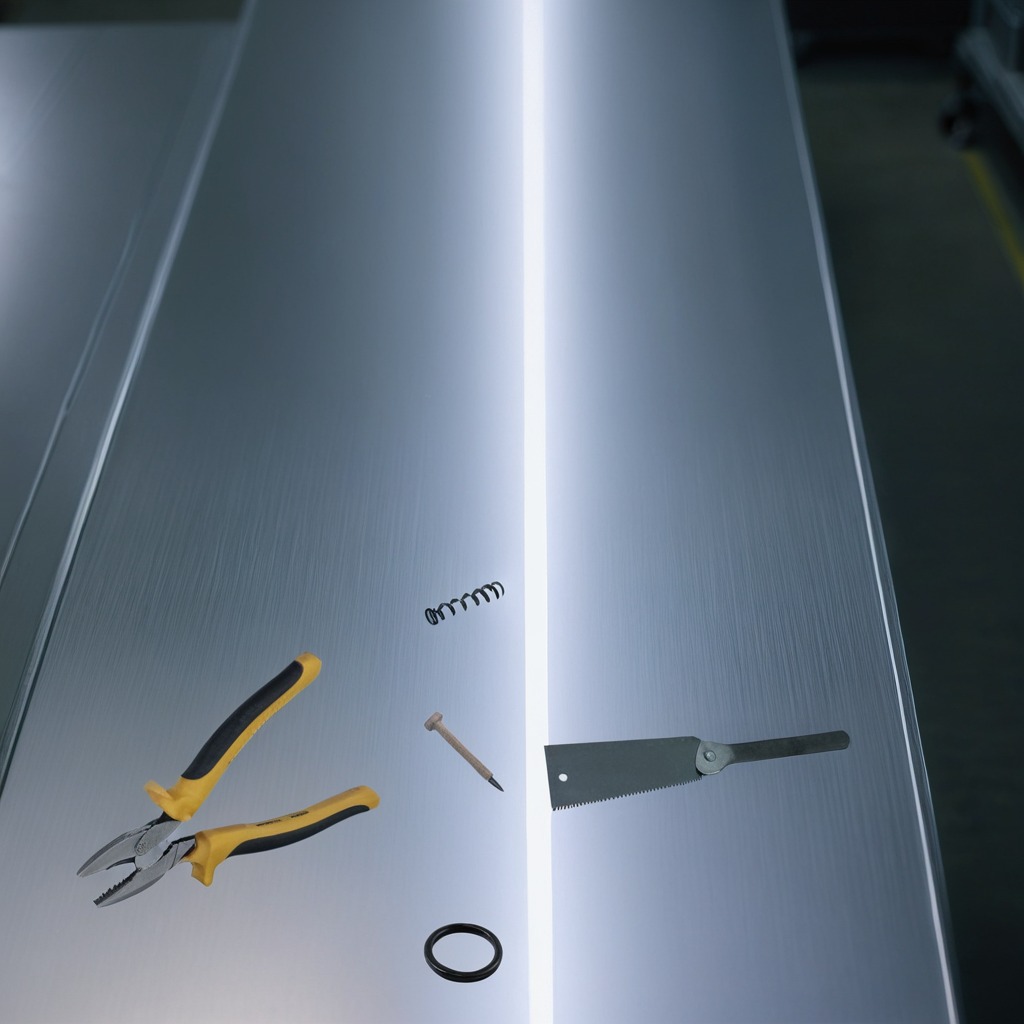
A rubber o-ring, an iron nail, a pair of pliers, a coiled metal spring, and a handheld metal saw are lying on a metal table in a machine shop under fluorescent lights.